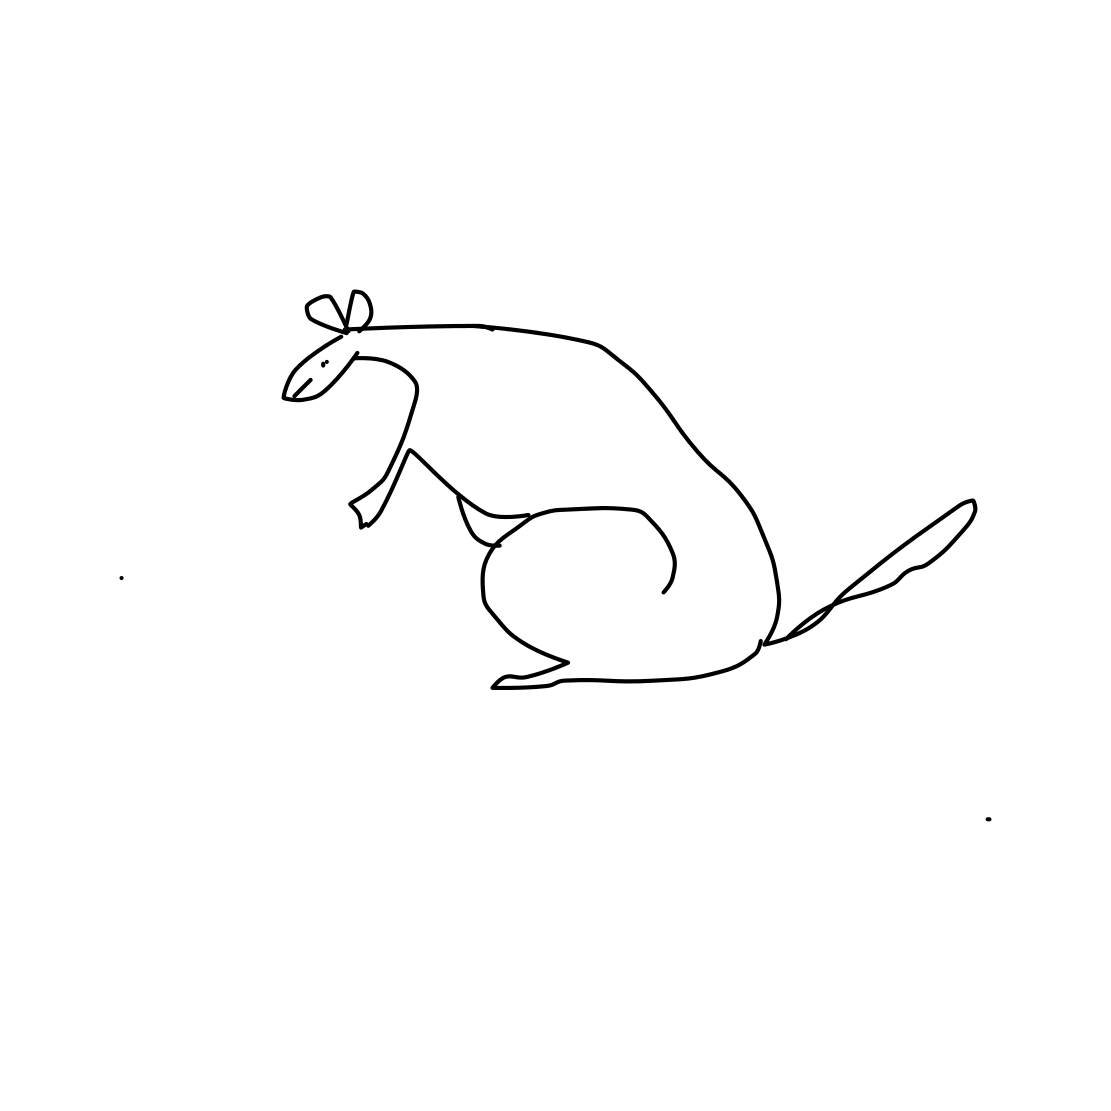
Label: kangaroo